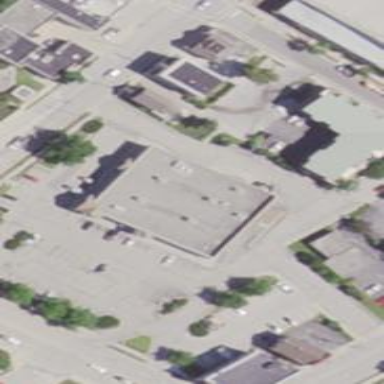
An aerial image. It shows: Building.